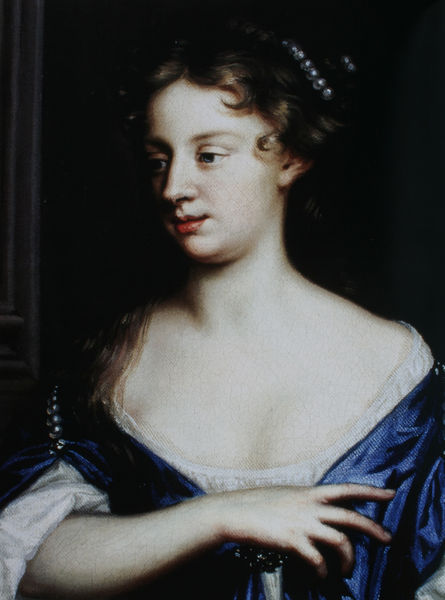
Titel: Selbstporträt (Ausschnitt)
Künstler: Mary Beale
Standort: Bury St. Edmunds
Institution: Manor House
Schlagwörter: blau, dunkel, gemälde, hand, haut, schatten, weiß, mädchen, ausschnitt, braun, brust, finger, frau, frisur, geste, haar, hell, hintergrund, kleid, licht, marmor, mund, nase, profil, raum, schmuck, schwarz, stirn, säule, zimmer, ölbild, blick, dame, rot, blond, hemd, jung, wand, arm, augen, barock, blass, falten, gesicht, haarschmuck, halten, inkarnat, lang, rahmen, spitze, ärmel, bild, bildnis, hals, portrait, porträt, gewand, haare, reich, schnur, stehend, stoff, blässe, brosche, brustbild, dekolletee, dekoltee, england, kinn, lippe, lippen, locken, perle, perlen, schulter, seide, traurig, bilderrahmen, haltung, kette, ernst, maler, dreiviertelprofil, lippenstift, perlenkette, geneigt, satin, schönheit, steht, portait, baun, wei0, dekoletee, halbprofil, doppelkinn, dekolltee, adlige, dekolte, blau weiß, aufen, fisur, hellhäutig, anämisch, hinterdgrund, haaarband, ohrsüitze, haarkette, 1600, schwarz#, fraj